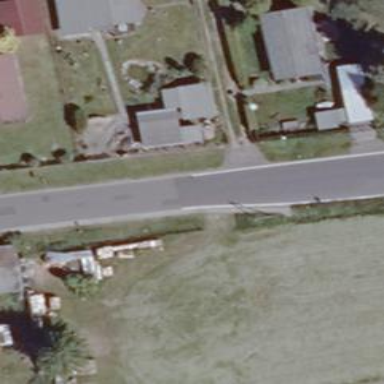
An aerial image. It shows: Secondary road with asphalt surface.